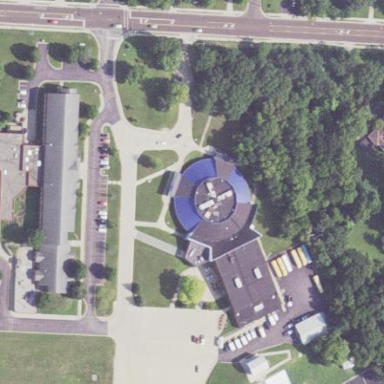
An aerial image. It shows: School building.